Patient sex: M
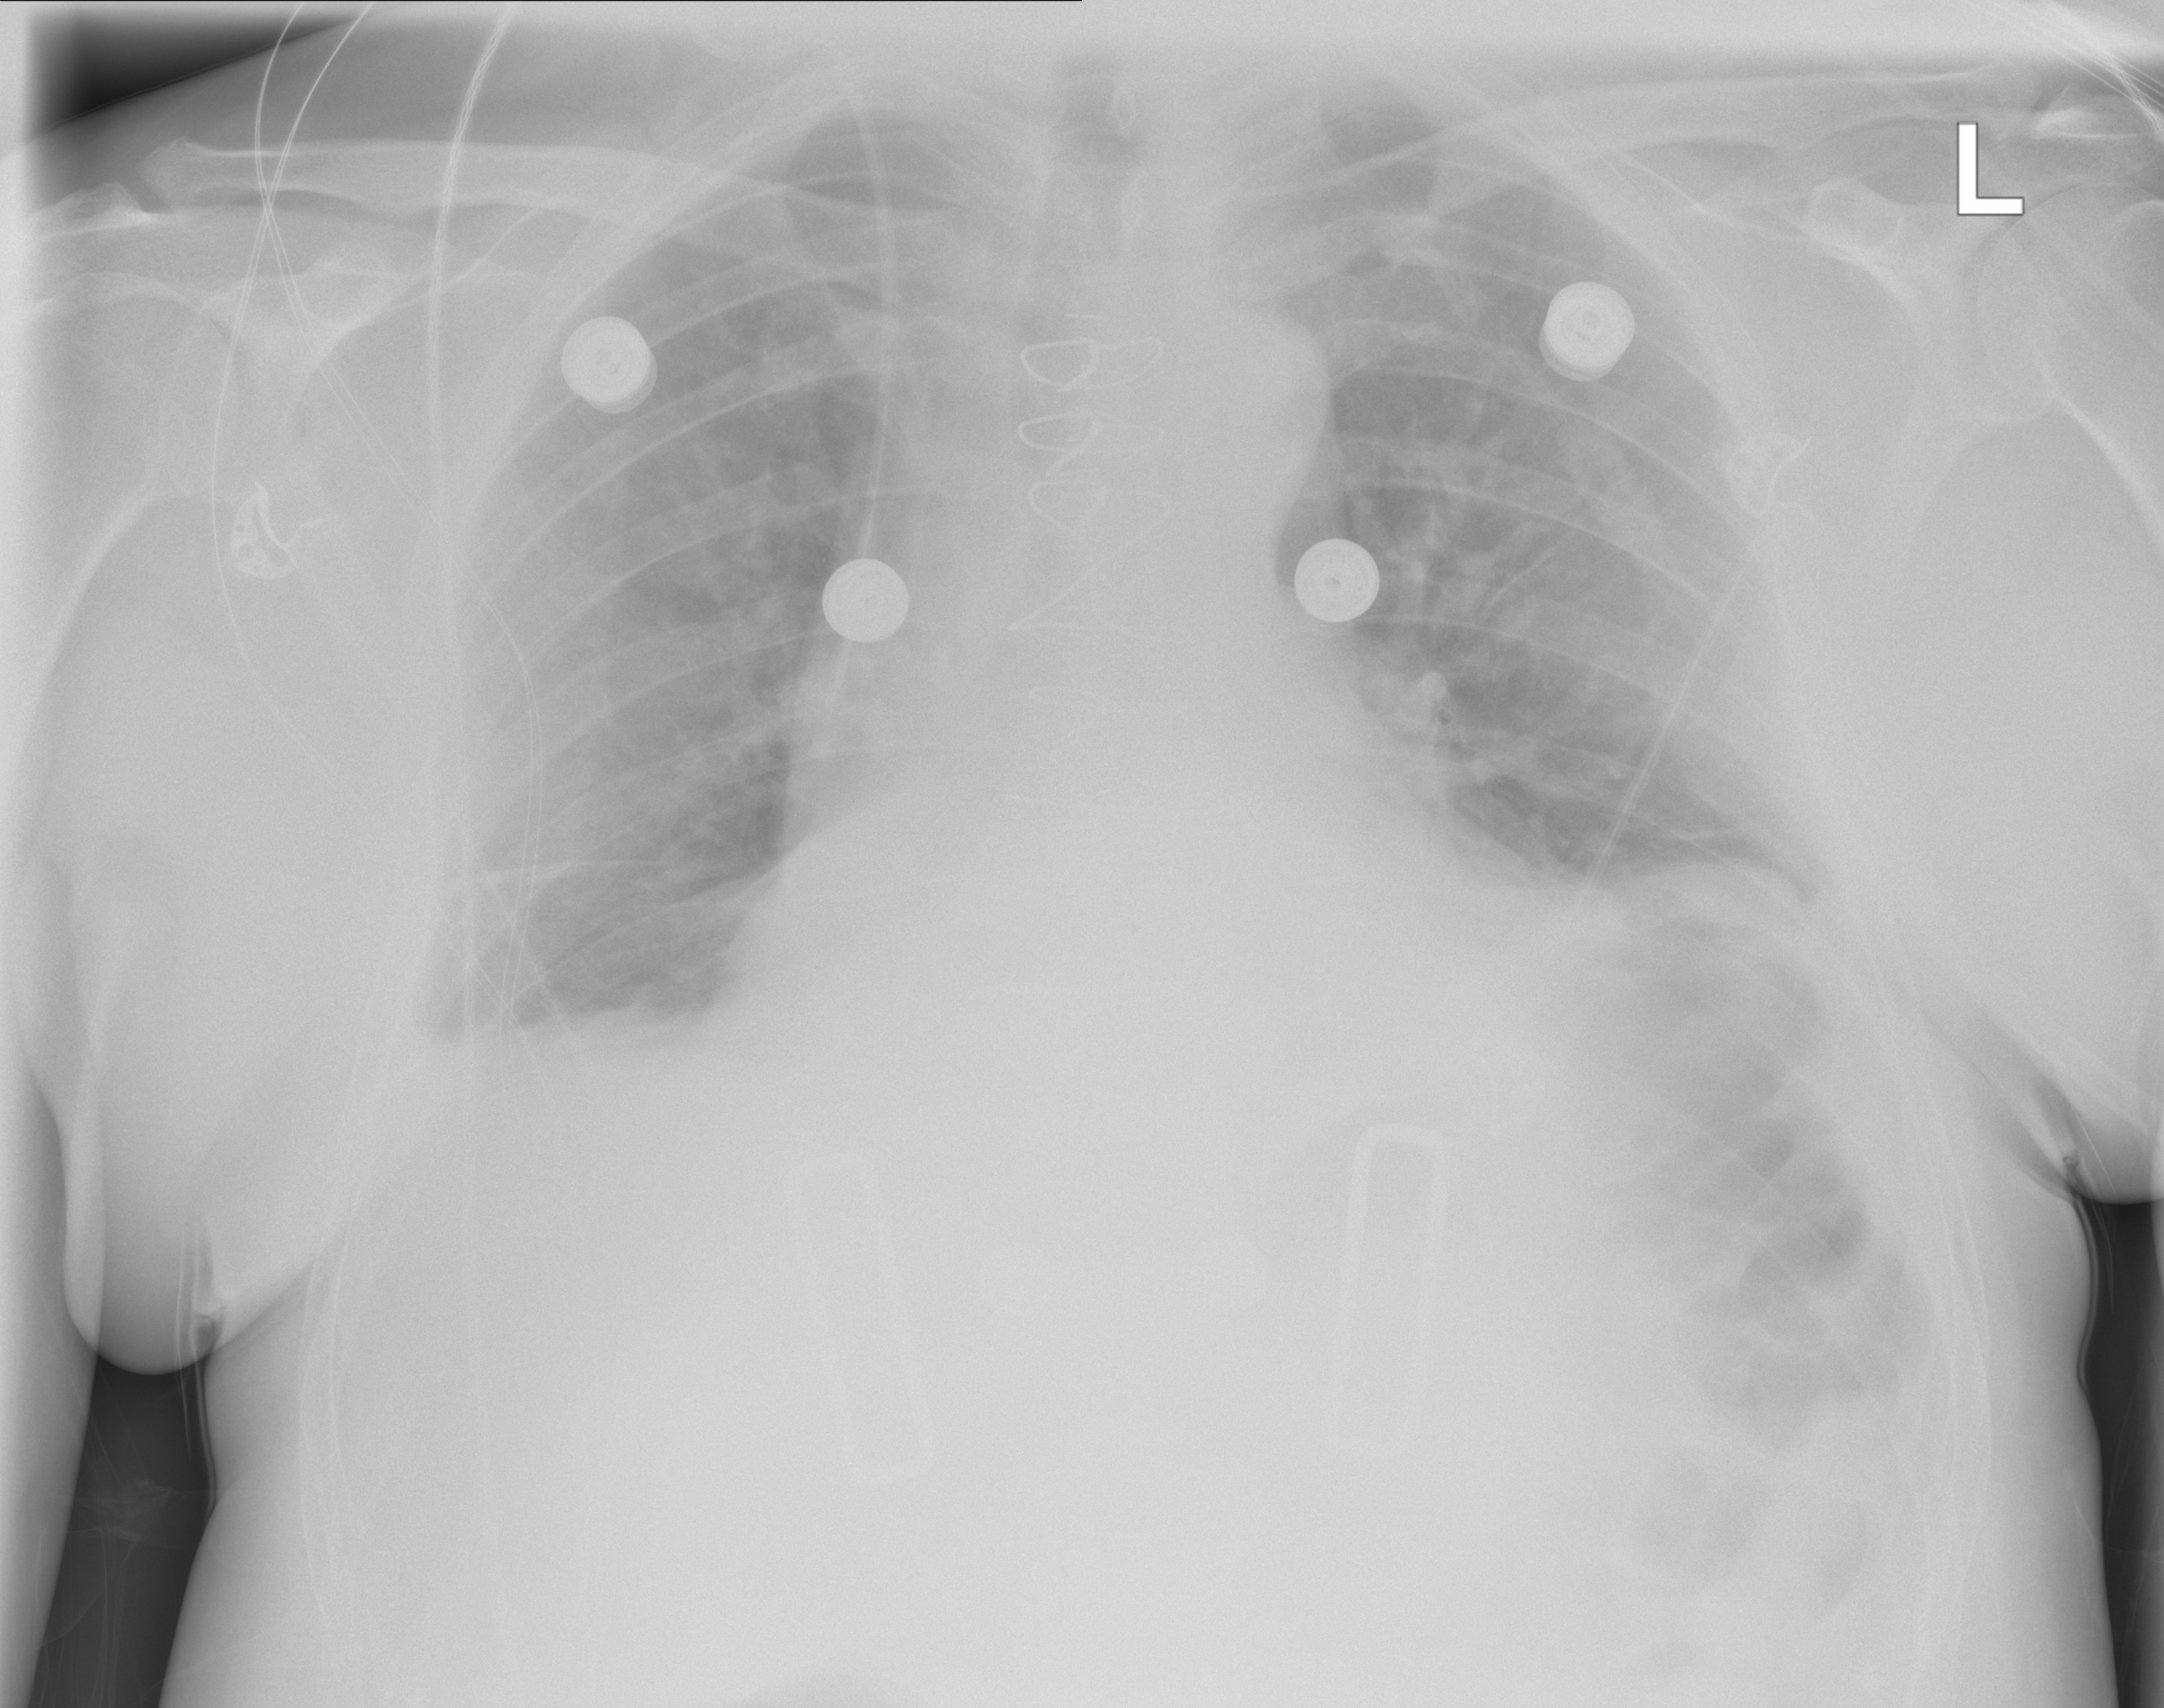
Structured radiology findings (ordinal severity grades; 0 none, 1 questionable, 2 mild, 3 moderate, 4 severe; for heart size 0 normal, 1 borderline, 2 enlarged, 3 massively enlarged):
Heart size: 2
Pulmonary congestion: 0
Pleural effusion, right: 2
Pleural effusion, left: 2
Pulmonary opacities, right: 0
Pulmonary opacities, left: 0
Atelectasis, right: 2
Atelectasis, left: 2